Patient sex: M
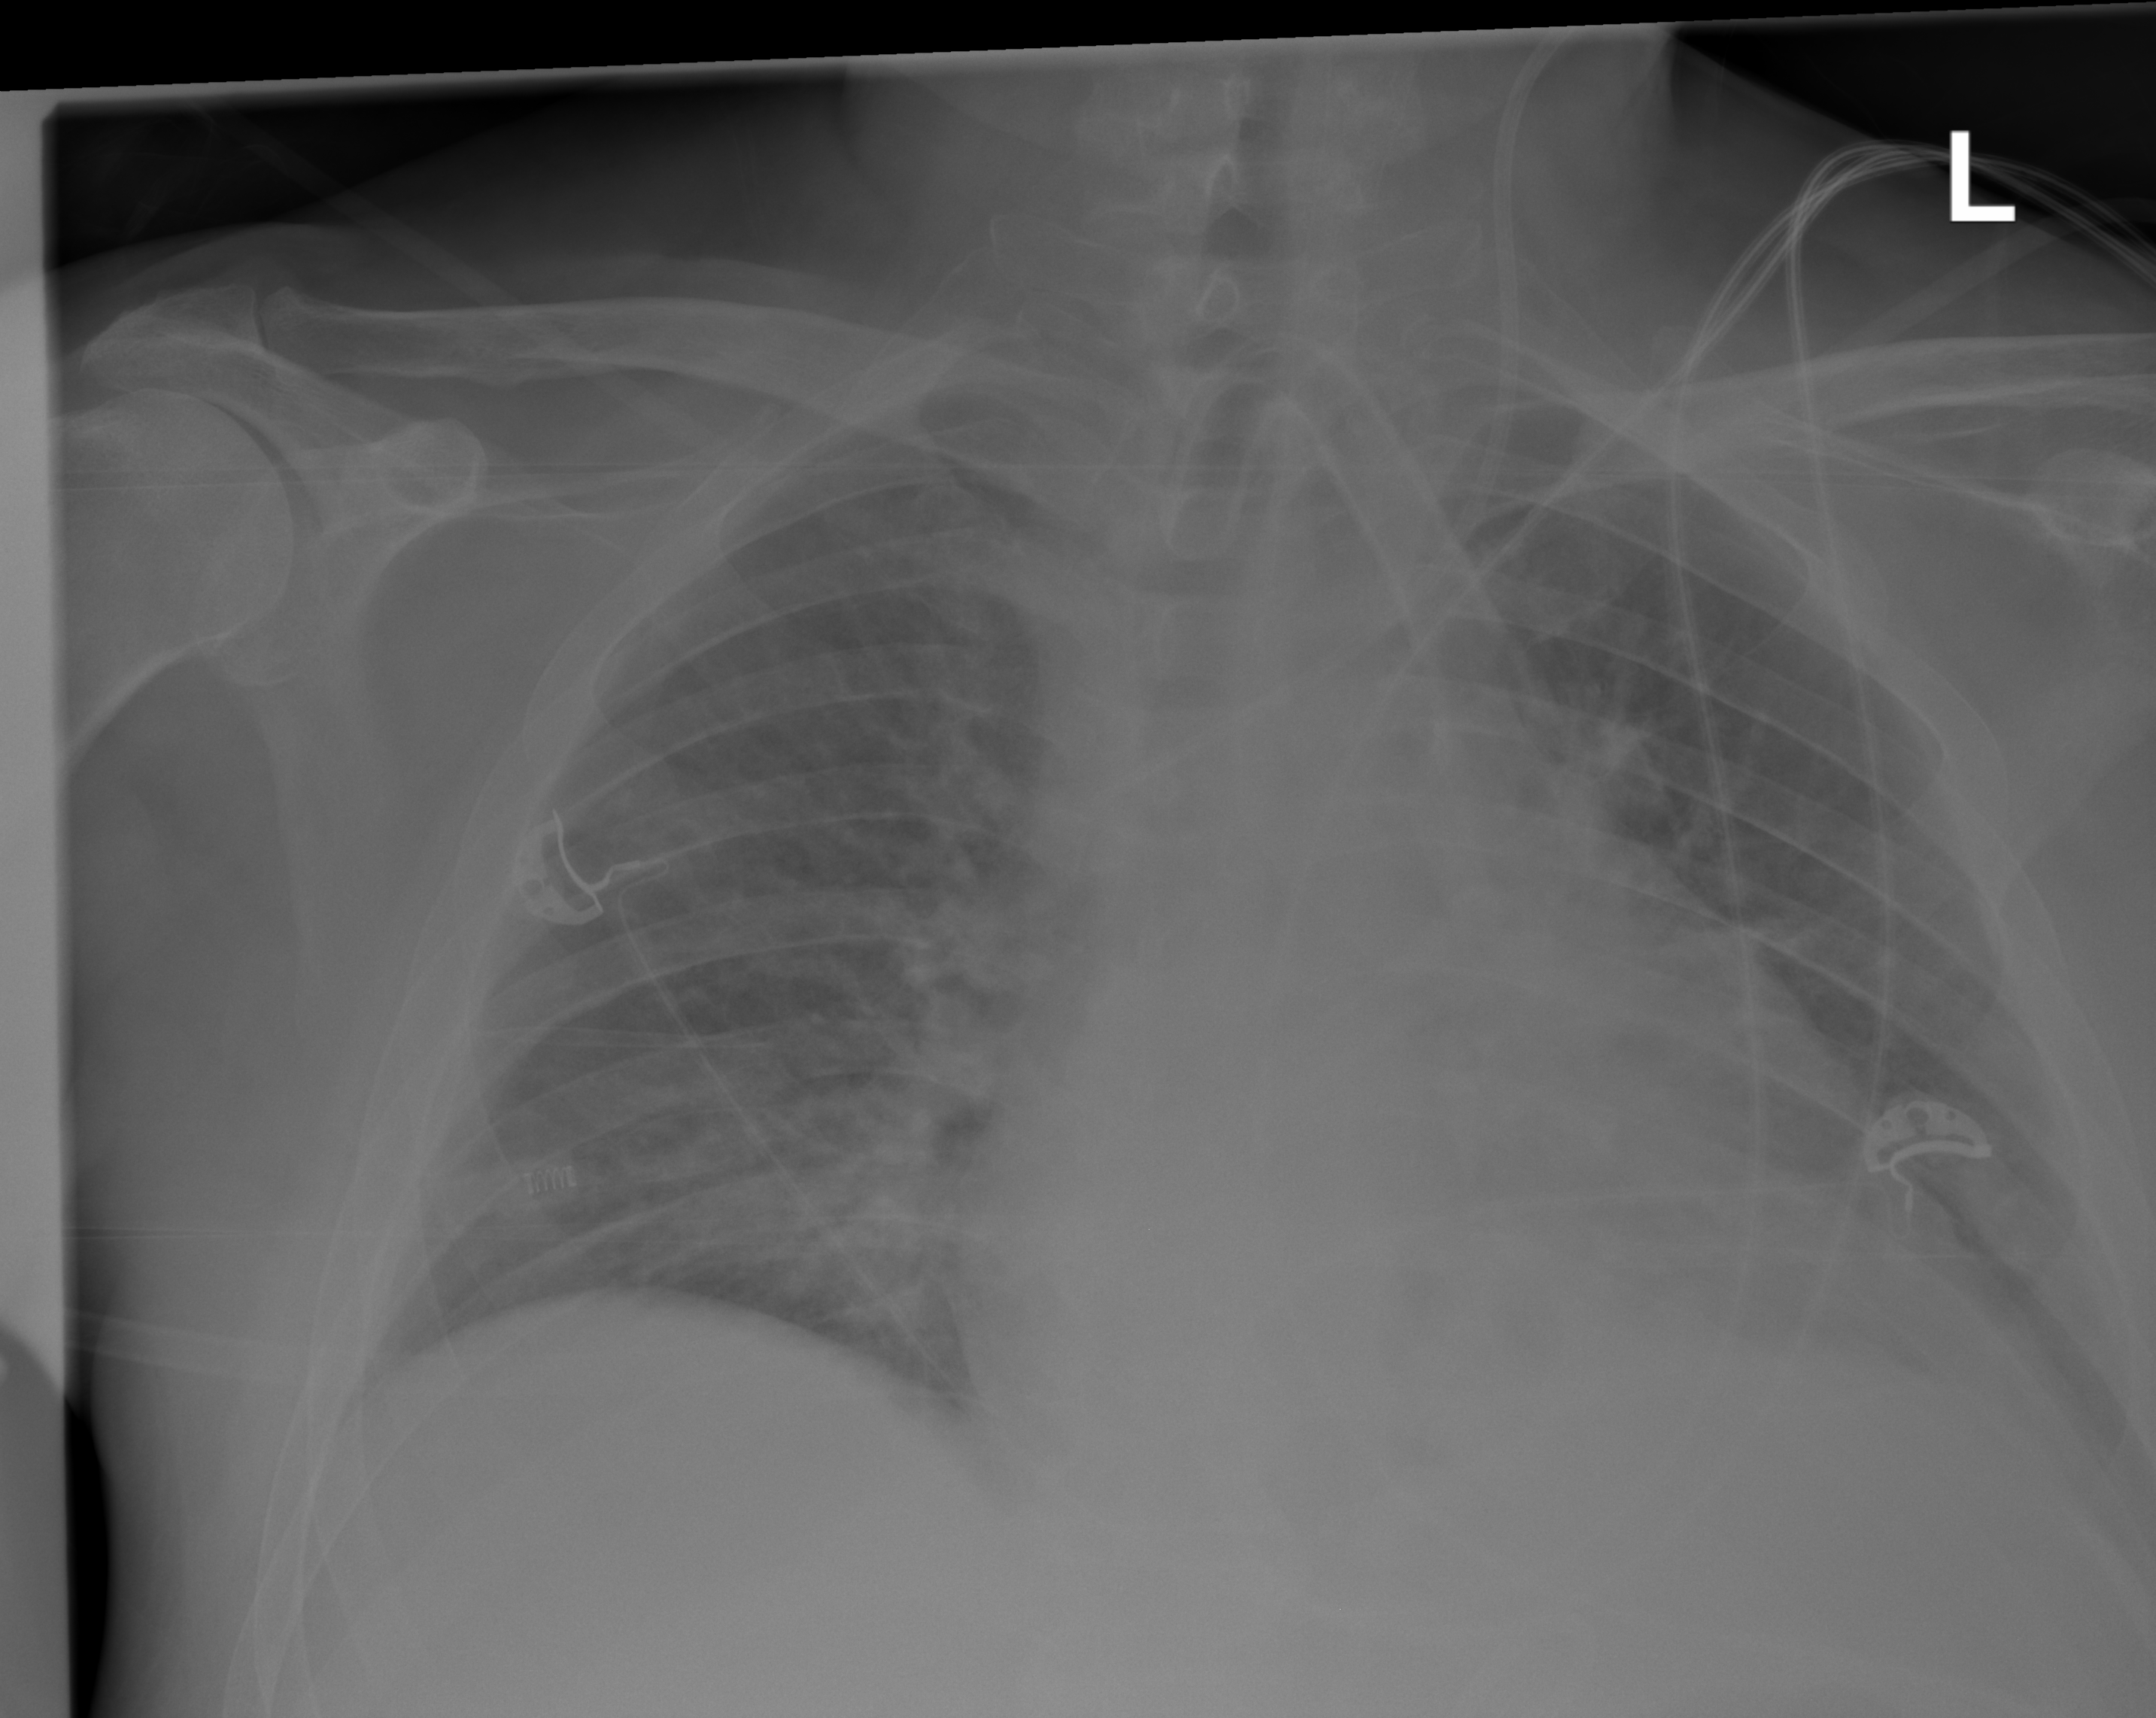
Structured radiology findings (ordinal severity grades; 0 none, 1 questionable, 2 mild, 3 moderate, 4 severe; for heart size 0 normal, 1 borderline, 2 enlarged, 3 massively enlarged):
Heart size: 2
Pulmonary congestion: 2
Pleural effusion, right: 0
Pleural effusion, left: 2
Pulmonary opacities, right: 2
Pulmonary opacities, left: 0
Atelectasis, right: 0
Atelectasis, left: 2